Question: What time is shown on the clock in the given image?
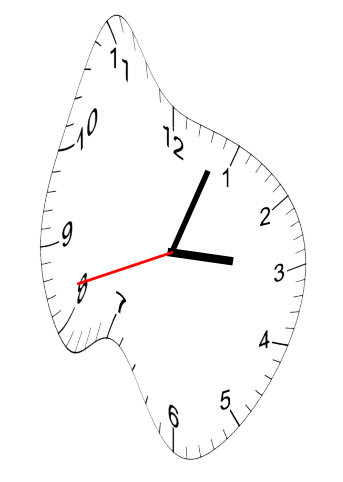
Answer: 03:03:42